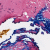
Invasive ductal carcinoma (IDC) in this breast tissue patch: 0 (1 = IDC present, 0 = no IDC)